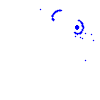
Particle: electron